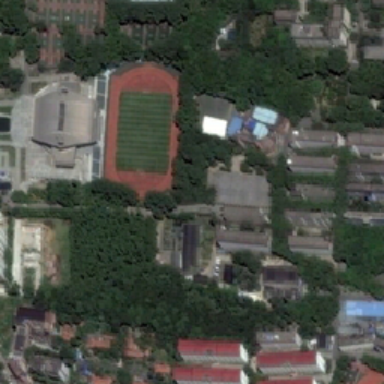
A green playground surrounded by red tracks is next to the grey white auditorium .